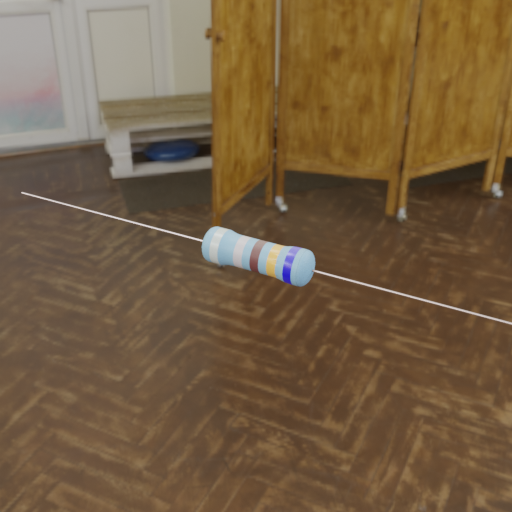
Resistor colour bands (in order): silver, silver, brown, gold, blue